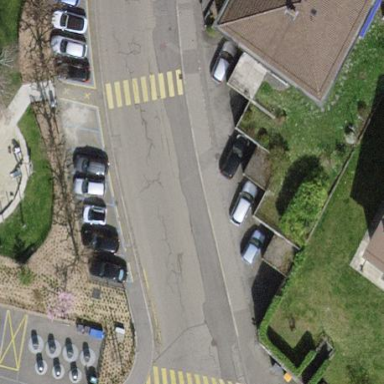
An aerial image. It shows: Parking lane with asphalt surface.